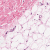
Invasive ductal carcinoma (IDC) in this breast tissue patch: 0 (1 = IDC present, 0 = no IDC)